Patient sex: M
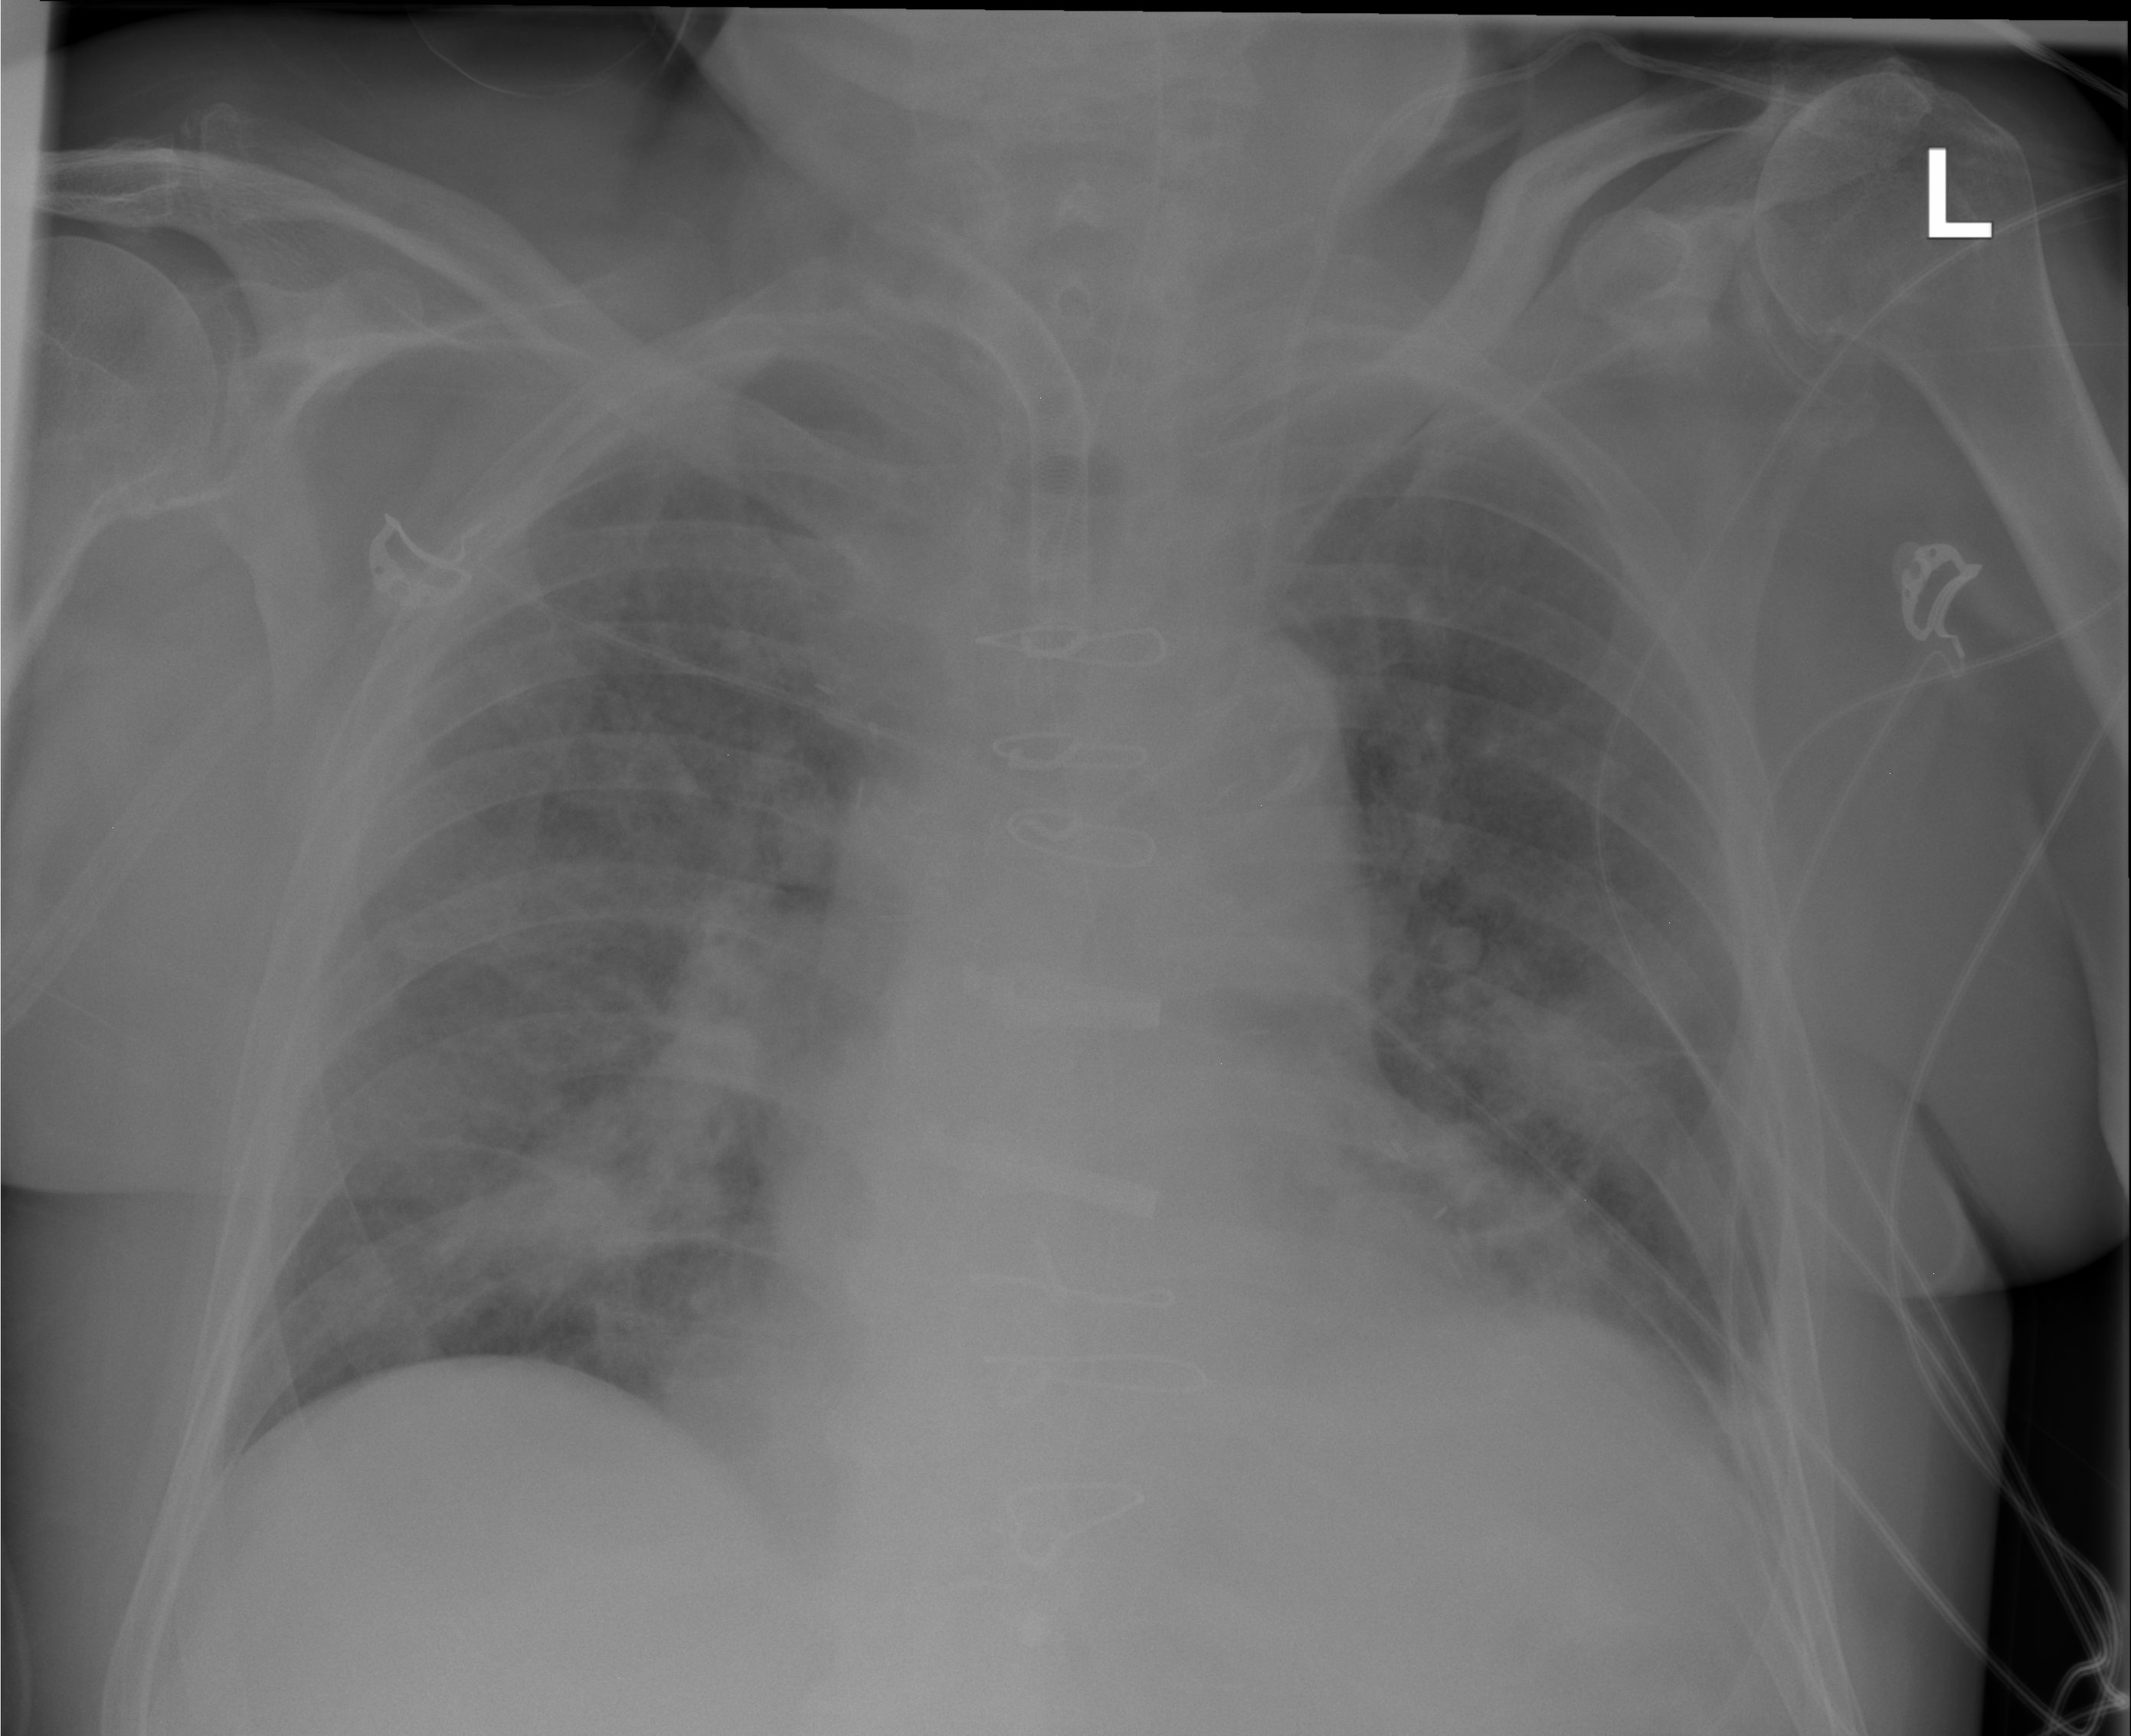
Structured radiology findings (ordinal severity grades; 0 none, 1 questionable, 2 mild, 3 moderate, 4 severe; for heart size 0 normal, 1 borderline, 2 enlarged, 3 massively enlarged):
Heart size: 0
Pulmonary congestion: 0
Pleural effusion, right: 0
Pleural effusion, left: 0
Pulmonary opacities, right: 3
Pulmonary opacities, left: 2
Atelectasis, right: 2
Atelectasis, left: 2